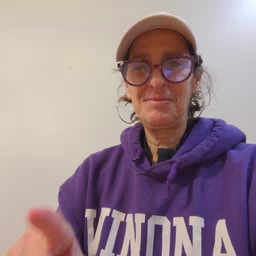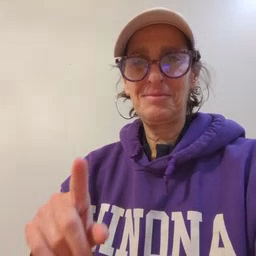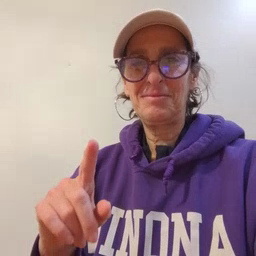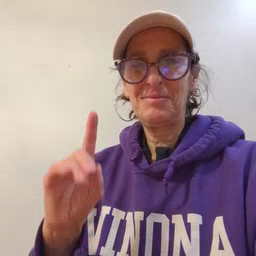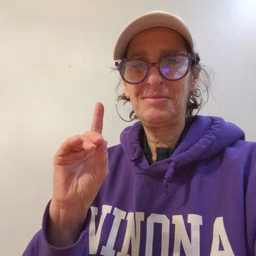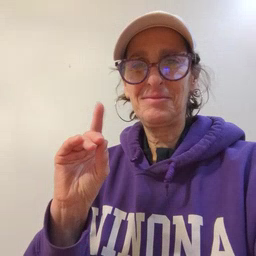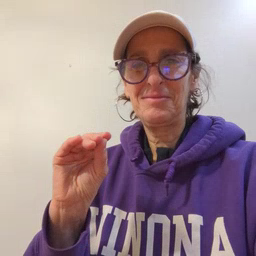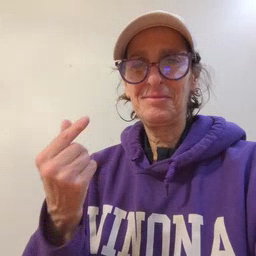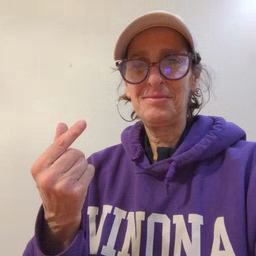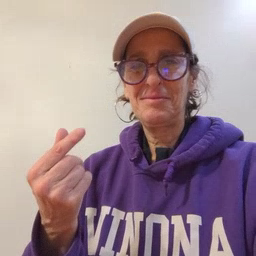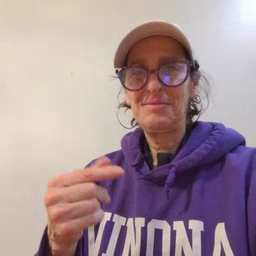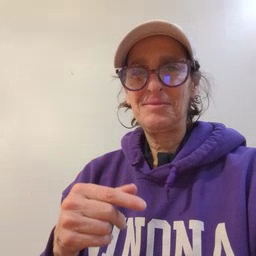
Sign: dog